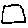
Label: square